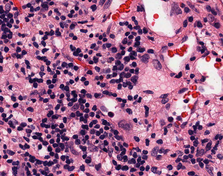
Tumor epithelial tissue: no
Tumor-associated stroma tissue: yes
Normal tissue: no